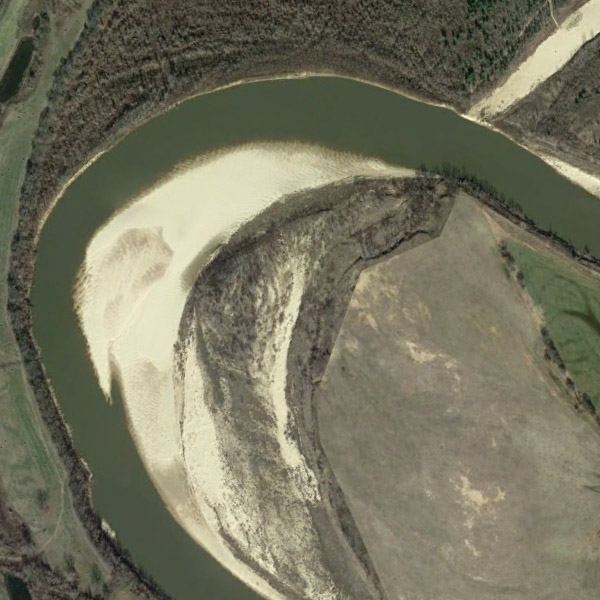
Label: River